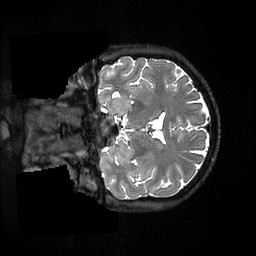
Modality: T2w
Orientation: coronal
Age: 51
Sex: female
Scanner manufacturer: ge
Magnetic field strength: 3 T
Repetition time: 3.202 s
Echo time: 0.06562 s